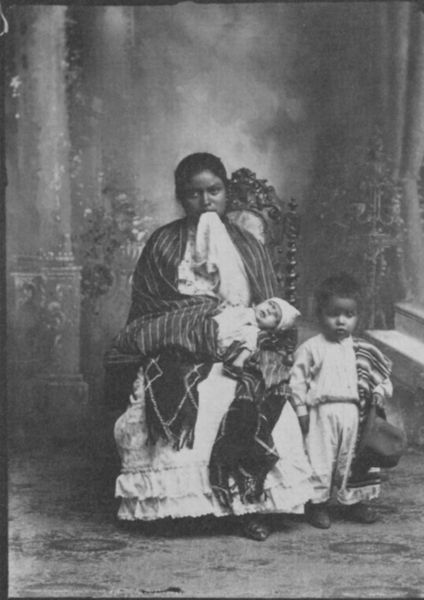
Titel: Porträt
Künstler: Romualdo García
Standort: Guanajuato
Institution: Museo Regional de Antropologia e Historia
Schlagwörter: dunkel, schatten, umhang, weiß, menschen, mädchen, sitzen, fenster, frau, frisur, grau, haar, hell, hut, kleid, licht, mund, raum, schwarz, stuhl, säule, säulen, zimmer, blick, schal, tuch, malerei, muster, rock, teppich, jung, mütze, wand, arm, augen, kleidung, mensch, sockel, stehen, stein, bildnis, holzstuhl, porträt, vorhang, erde, boden, gewand, haare, sessel, sitzend, stehend, tücher, decke, eltern, familie, kind, mutter, person, pflanze, bauern, kinder, liegen, lehne, schuhe, afrika, klein, monochrom, türe, baby, treppe, tapete, wandmalerei, atelier, gestreift, streifen, stufen, podest, junge, rüsche, rüschen, schoß, stola, foto, fotografie, photographie, afrikanerin, südländerin, eingang, ärmlich, orient, asien, schwarz weiss, portait, inneres, kleinkind, schnitzerei, photo, flecken, putz, eiss, schwarzw, dunkelhäutig, mauern, schaukelstuhl, ganzkörperporträt, verdeckt, fotographie, indien, sohn, säugling, wiegen, wickeln, kleinkinder, muter, mutte, schall, mexiko, piedestal, olz, indianer, windel, exotismus, indisch, inder, sitezn, indio, mama, poncho, mutter mit kindern, huz, eingeborene, indios, fremd, fotoatelier, silbergelatine, traditionell, baufällig, kleidun, süße, im mund, indiofrau, rintal, sitzenf, mnd, frau#, mekico, innenfoto, rkinder, junge mutter